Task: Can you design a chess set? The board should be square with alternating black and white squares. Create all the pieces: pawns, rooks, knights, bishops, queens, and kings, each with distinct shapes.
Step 237:
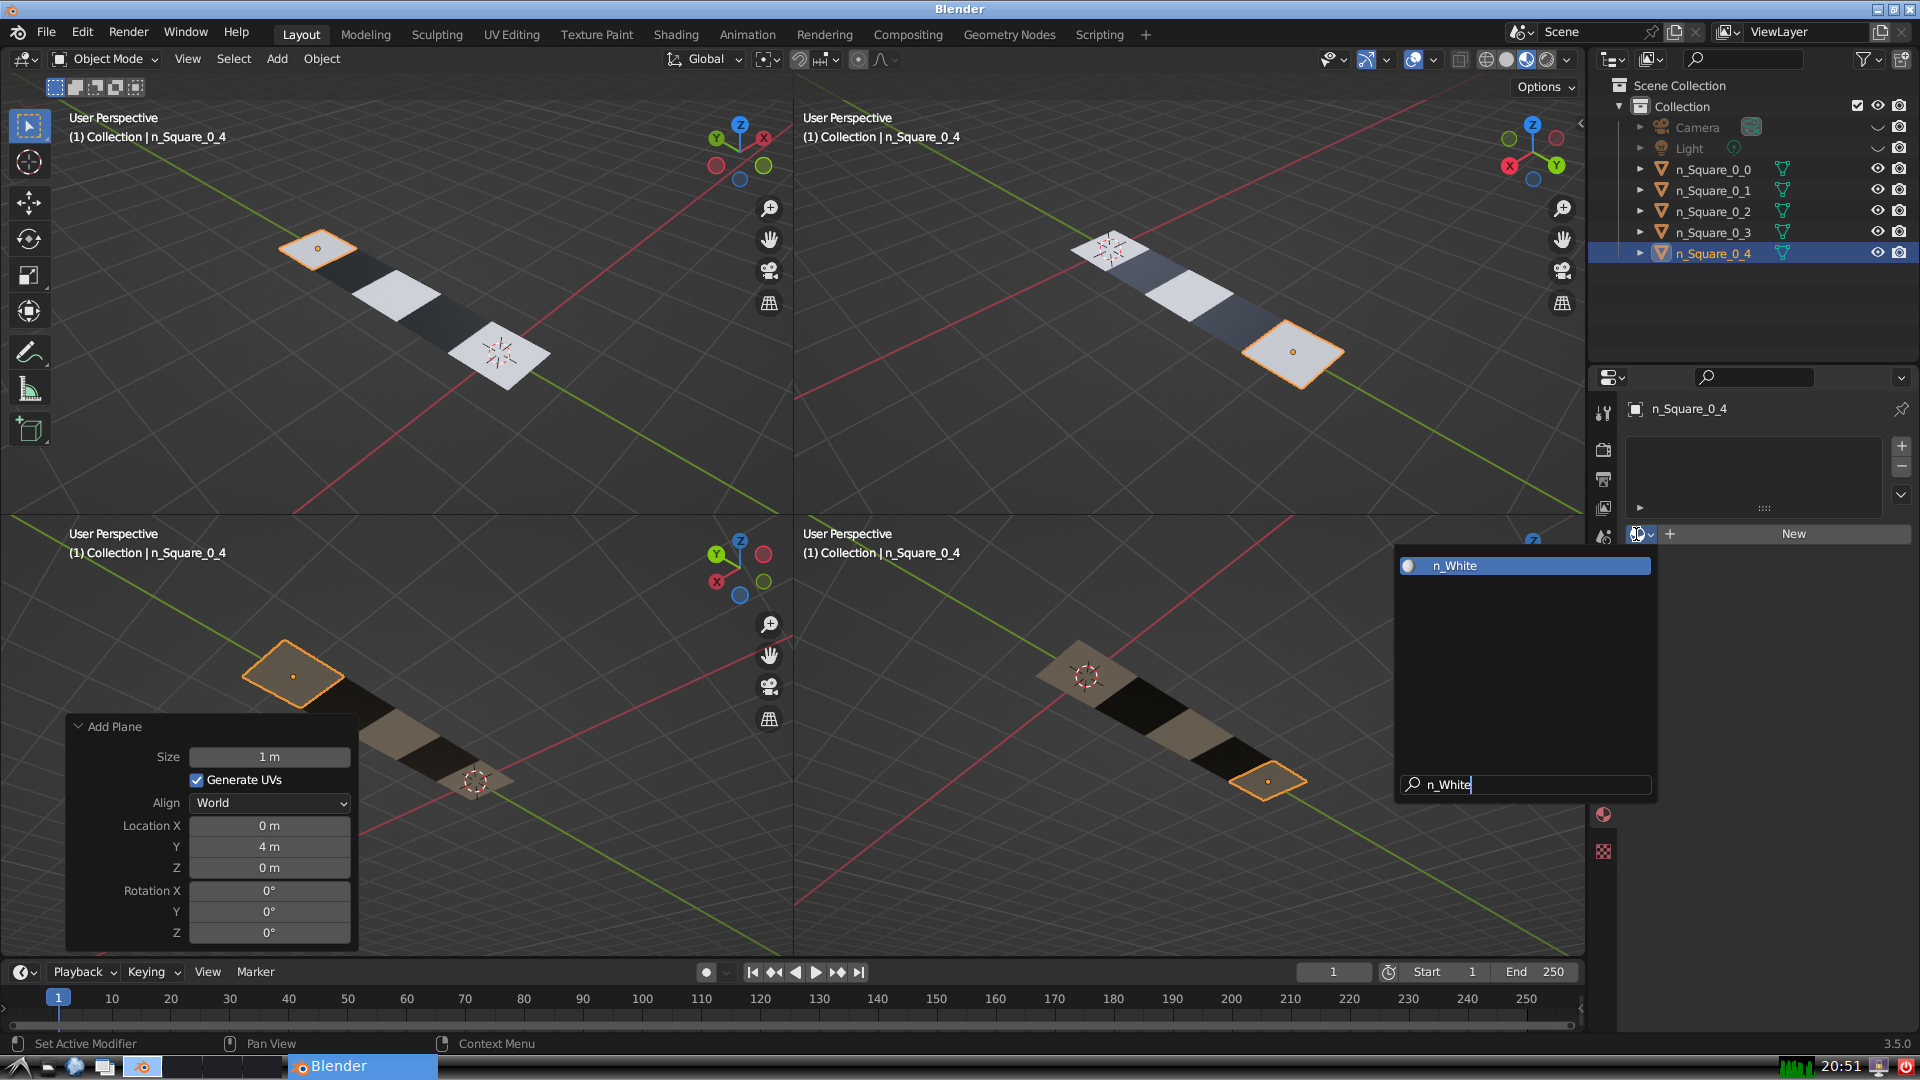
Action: {"key_press": ['Return']}